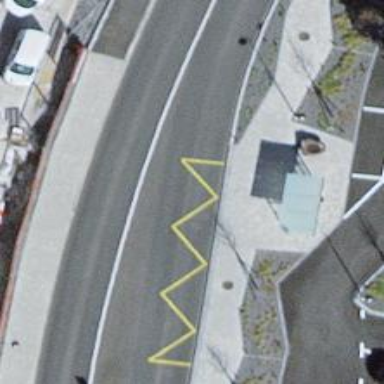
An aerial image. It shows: Bus stop with sheltered platform for public transport.